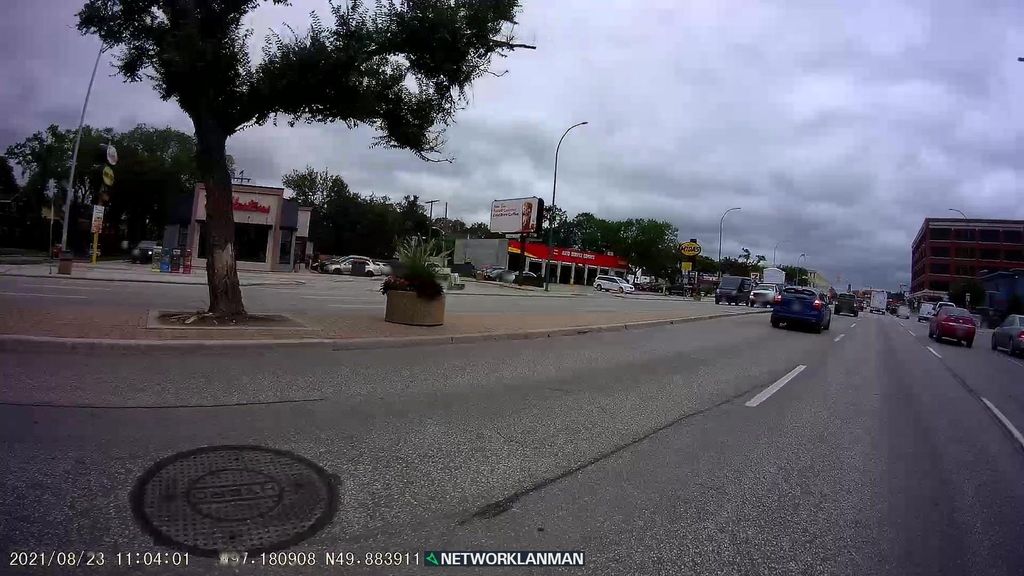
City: winnipeg